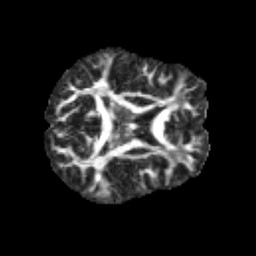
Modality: FA
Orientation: axial
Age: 11
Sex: male
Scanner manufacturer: siemens
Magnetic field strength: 3 T
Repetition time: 3.8 s
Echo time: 0.07 s